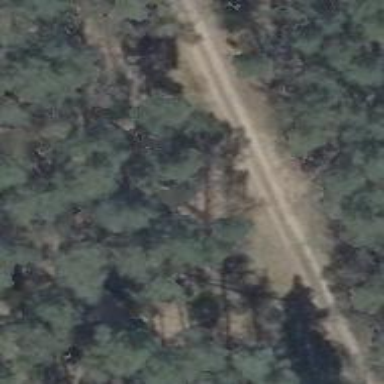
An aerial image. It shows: Dirt track road with grade3 tracktype.